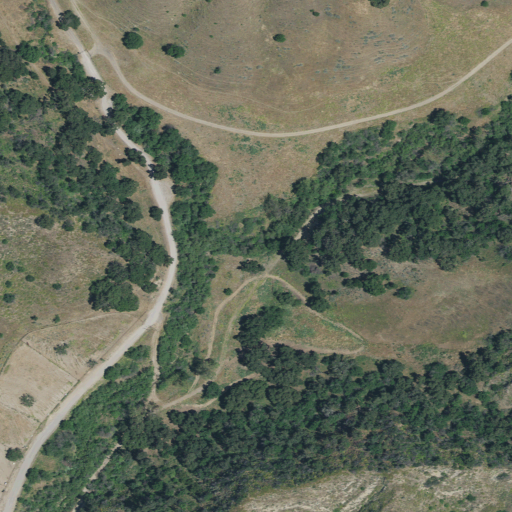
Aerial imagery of valley in California named Hammond Canyon containing grassland, evergreen forest, shrub, woody wetlands, and mixed forest